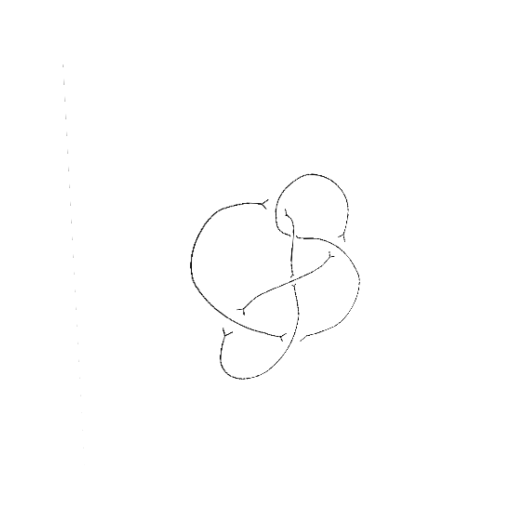
Crossing number: 6